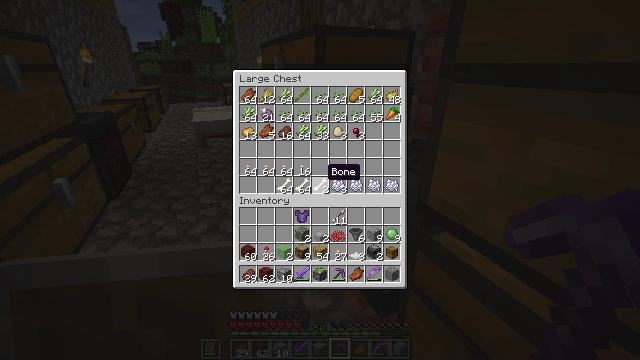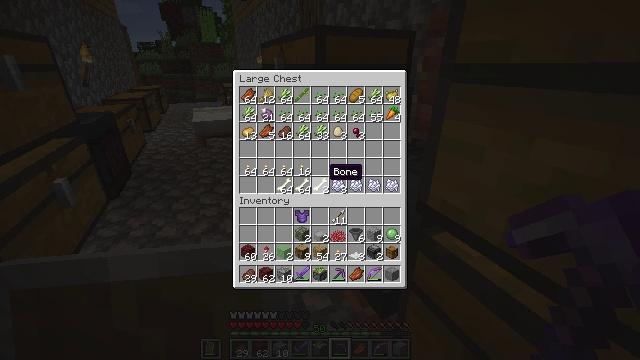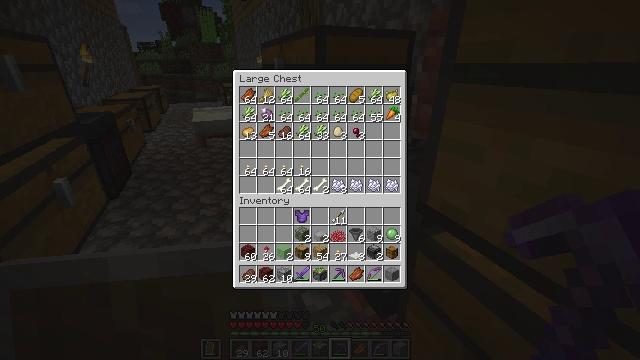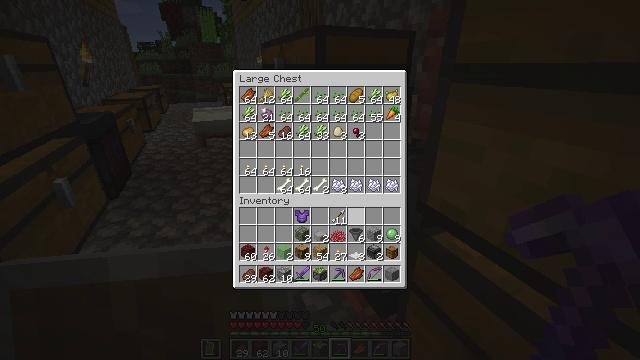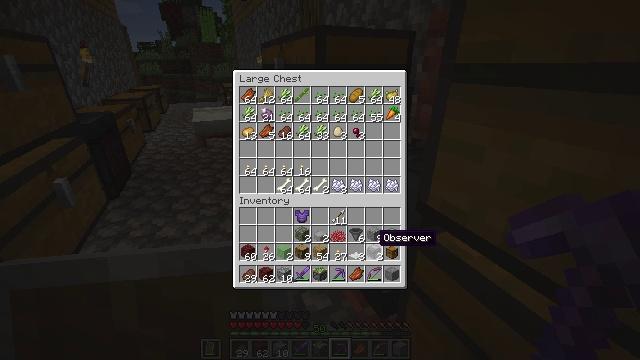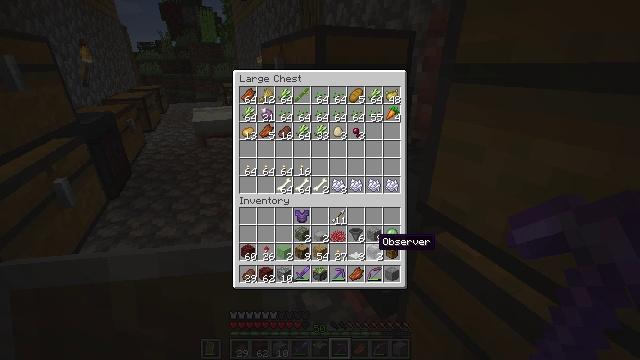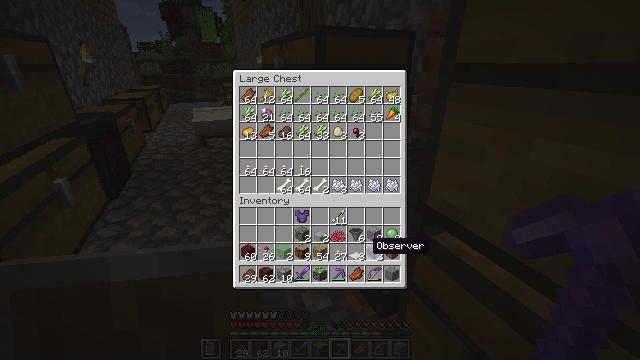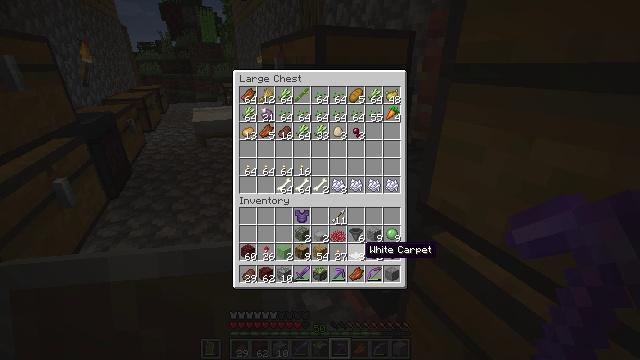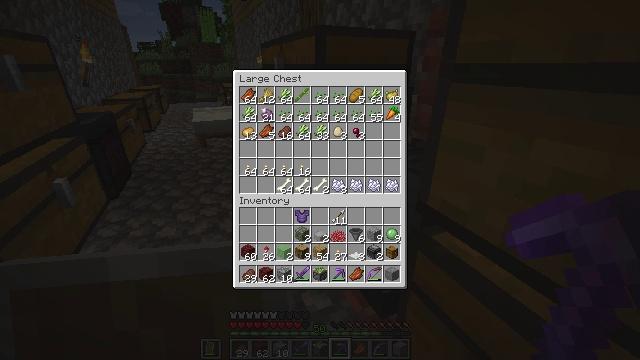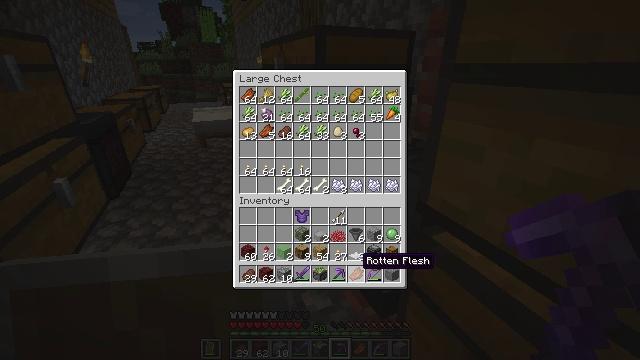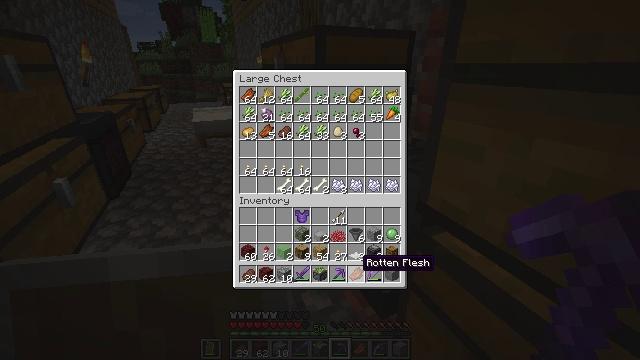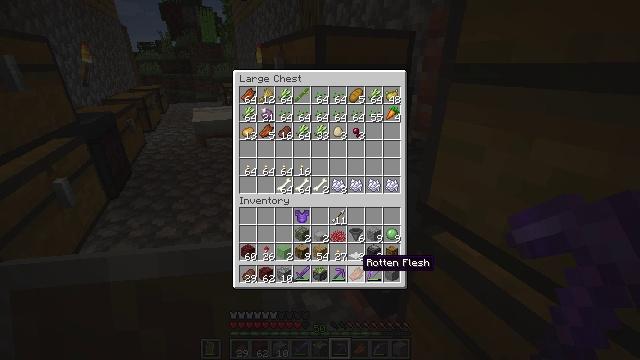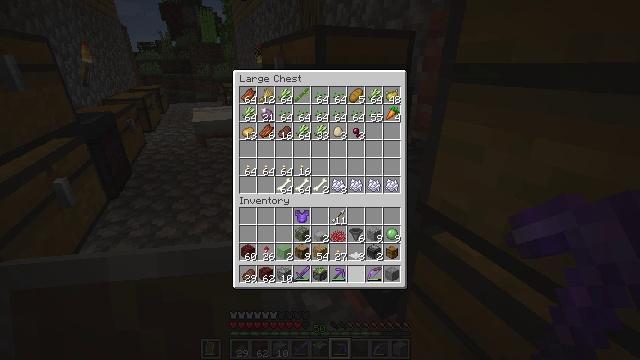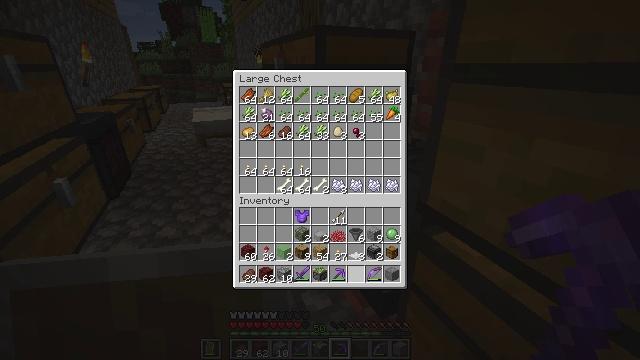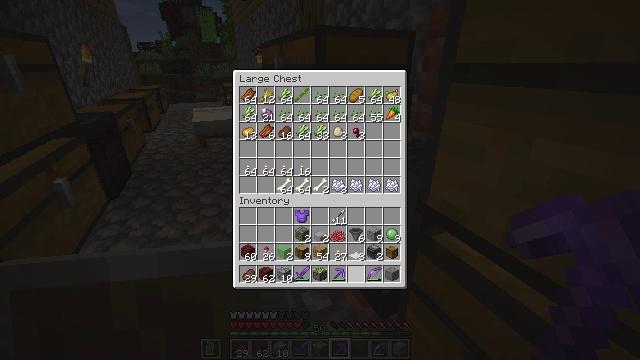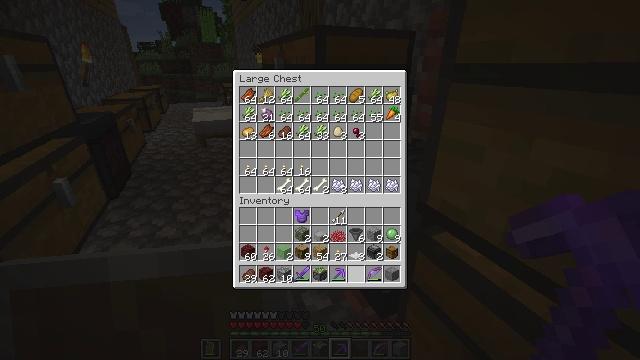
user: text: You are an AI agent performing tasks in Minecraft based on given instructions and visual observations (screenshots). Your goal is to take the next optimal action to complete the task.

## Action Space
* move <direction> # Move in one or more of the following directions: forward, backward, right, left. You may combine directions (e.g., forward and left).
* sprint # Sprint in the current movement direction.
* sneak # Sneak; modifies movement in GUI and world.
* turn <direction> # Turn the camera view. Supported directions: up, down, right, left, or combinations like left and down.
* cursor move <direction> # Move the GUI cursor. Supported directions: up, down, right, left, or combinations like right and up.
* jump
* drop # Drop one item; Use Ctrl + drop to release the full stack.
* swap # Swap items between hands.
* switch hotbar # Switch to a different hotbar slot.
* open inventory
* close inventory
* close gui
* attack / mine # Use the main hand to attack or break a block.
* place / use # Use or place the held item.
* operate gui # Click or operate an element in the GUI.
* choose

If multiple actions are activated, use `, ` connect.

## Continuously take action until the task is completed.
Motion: motion action
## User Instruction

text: Harvest the hopper from its place.
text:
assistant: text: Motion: no_op
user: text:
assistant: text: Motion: turn right and down
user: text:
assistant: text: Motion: turn right and down
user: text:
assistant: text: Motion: sneak, turn right and down
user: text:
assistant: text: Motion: sneak
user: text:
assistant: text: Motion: sneak
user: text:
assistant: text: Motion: sneak, turn left
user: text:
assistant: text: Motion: sneak
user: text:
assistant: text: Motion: sneak, turn down
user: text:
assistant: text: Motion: sneak
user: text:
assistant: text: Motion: sneak
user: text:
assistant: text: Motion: sneak, use / place
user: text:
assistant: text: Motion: sneak, use / place
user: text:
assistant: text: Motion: sneak
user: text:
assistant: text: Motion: sneak
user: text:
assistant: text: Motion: sneak
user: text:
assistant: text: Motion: sneak
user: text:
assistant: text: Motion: sneak
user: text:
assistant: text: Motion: sneak
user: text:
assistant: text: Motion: sneak
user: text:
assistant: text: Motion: sneak
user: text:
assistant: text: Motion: no_op
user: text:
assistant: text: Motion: no_op
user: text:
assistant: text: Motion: no_op
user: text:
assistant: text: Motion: no_op
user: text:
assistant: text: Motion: no_op
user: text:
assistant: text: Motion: no_op
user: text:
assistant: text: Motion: no_op
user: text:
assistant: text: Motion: no_op
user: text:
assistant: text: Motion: no_op